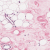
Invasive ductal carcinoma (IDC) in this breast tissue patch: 0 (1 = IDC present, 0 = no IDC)